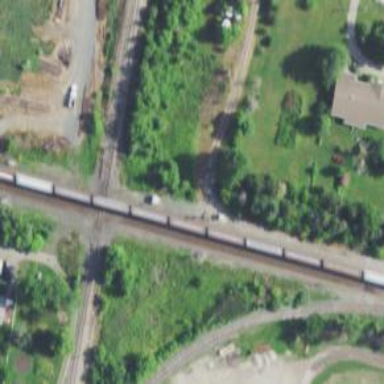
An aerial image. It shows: Junction on the railway.